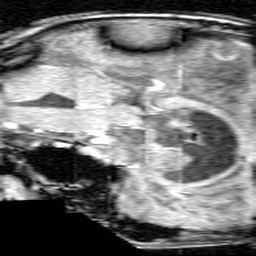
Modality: angio
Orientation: sagittal
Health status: ill
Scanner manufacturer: siemens
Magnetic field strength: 1.5 T
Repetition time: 0.039 s
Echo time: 0.00502 s